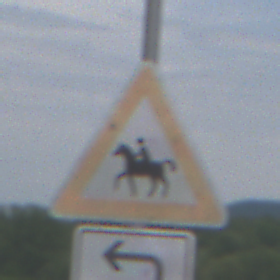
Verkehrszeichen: ReiterRechts
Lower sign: RichtungsangabeDurchPfeile2
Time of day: Midday
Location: Outdoor (RoadRail)
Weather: PartlyCloudy
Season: NotSpecified
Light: Natural